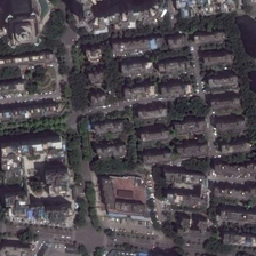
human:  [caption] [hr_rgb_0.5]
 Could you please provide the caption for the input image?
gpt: this residential area has rows of trees planted on the roadside .

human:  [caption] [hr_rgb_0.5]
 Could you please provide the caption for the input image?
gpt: The apartment buildings are surrounded by trees.

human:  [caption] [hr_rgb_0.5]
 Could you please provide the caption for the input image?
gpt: An apartment surrounded by trees is blocked.

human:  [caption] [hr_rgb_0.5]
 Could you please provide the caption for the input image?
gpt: surrounded by condominium trees are arranged in blocks.

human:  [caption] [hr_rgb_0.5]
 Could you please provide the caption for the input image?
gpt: The apartment building is surrounded by trees.